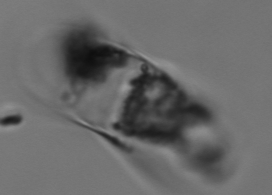
Label: Guinardia_striata